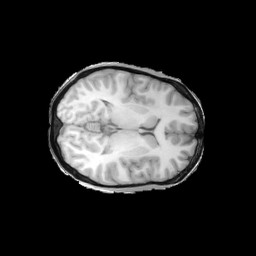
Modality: T1w
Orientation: axial
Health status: ill
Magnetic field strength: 3 T